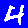
Digit: 4